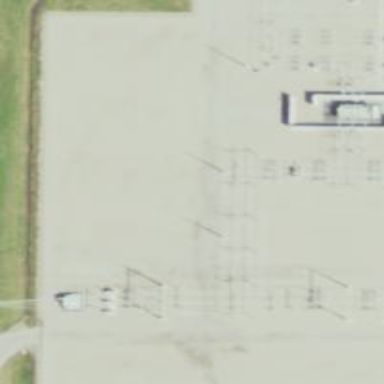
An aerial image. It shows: Mast designed for lightning protection.